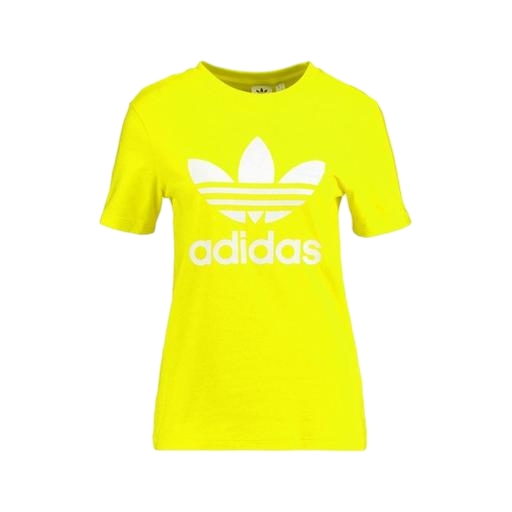
yellow iconic women's round neck t-shirt, yellow graphic tee, mid t-shirt, white background